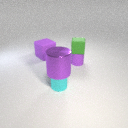
small green rubber cube above small purple rubber cylinder